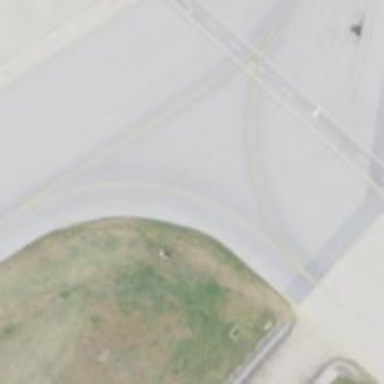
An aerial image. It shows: View of taxiway at the airport.